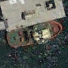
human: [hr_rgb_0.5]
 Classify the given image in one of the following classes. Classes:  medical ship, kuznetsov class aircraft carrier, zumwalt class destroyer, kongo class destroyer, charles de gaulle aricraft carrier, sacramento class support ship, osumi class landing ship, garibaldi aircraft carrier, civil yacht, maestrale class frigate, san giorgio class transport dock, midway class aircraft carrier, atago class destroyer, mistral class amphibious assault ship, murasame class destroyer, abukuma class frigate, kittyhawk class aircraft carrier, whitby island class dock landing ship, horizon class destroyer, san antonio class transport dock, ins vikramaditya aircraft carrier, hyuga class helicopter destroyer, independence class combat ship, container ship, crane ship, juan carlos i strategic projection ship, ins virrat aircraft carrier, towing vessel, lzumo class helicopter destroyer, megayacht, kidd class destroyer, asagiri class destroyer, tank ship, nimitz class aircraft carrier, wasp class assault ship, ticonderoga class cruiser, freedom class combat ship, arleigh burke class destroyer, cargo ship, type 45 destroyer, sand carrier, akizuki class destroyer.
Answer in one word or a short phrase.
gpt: Towing vessel